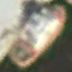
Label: civil